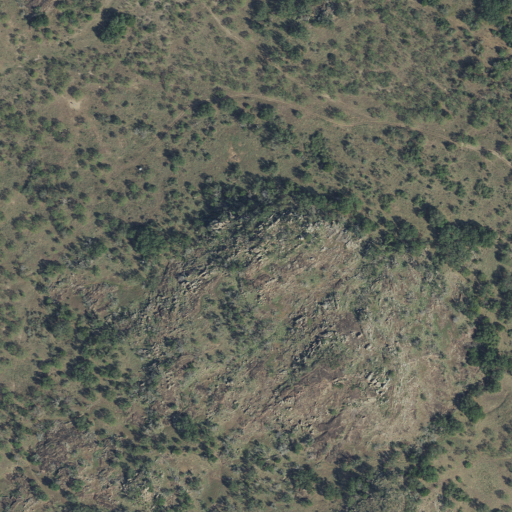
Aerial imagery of mountain in Texas named Cowen Rocks containing shrub, grassland, and evergreen forest